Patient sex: M
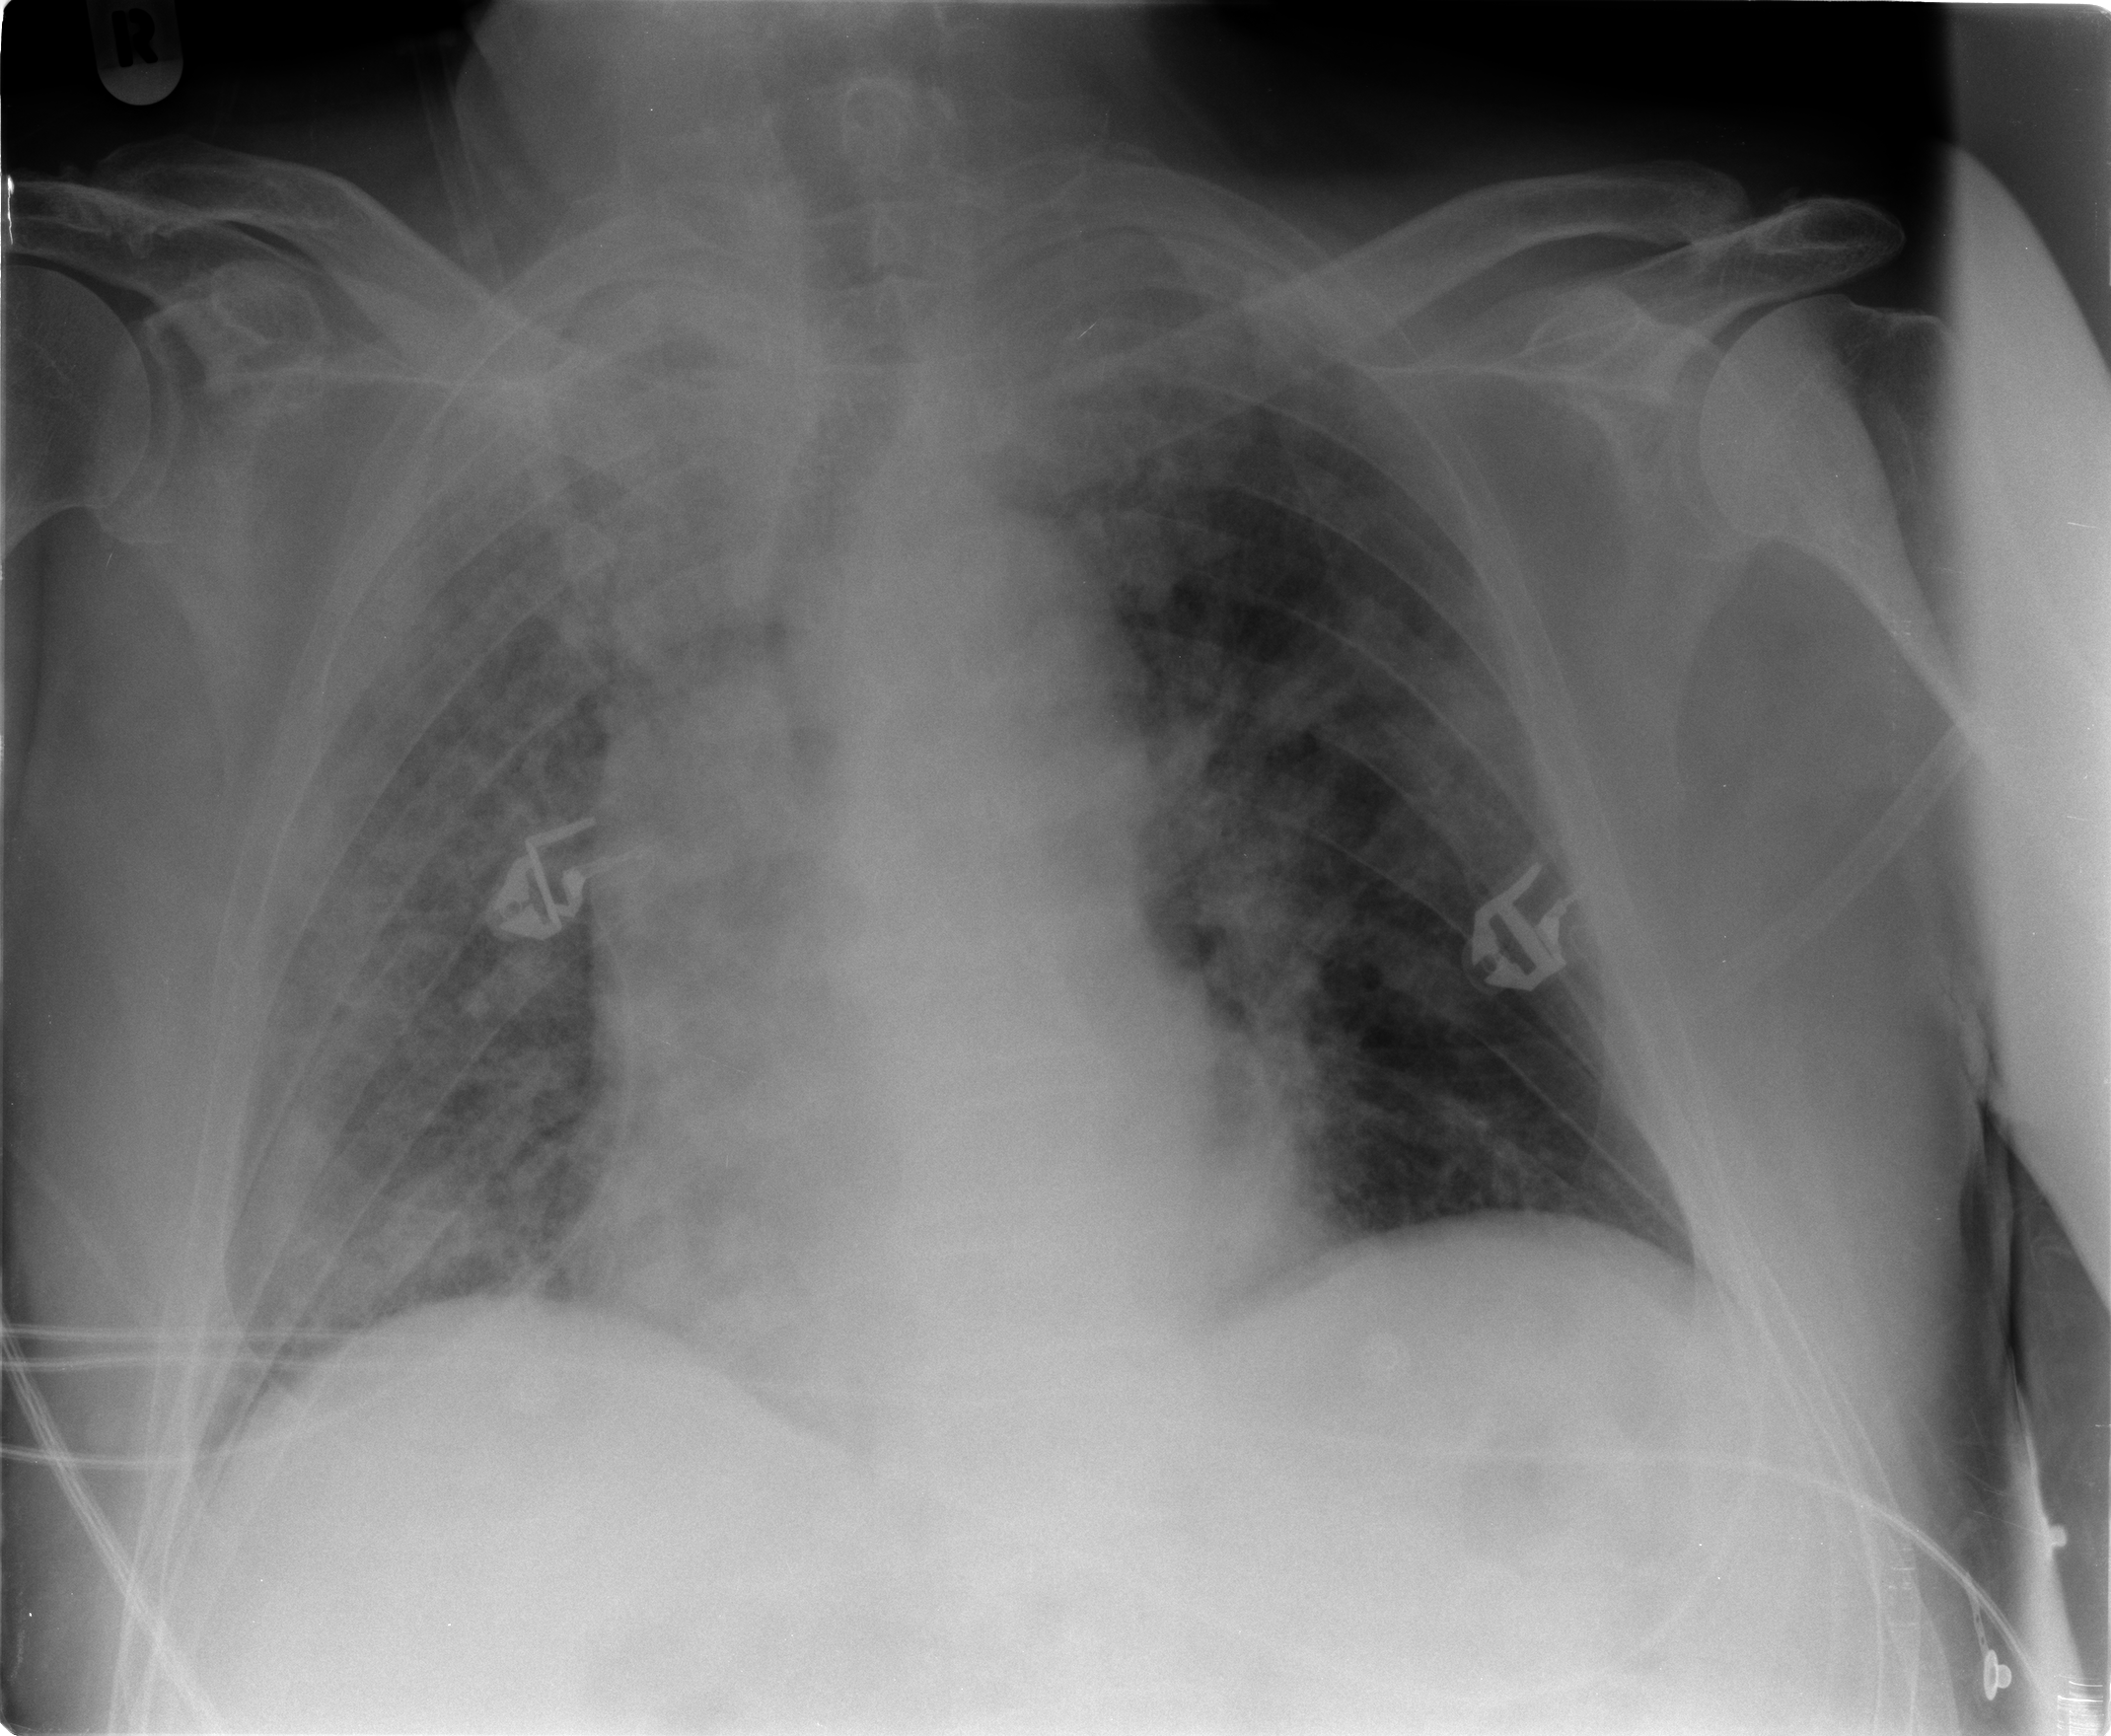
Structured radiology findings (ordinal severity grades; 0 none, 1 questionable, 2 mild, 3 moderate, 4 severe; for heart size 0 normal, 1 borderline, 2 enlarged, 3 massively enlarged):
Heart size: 0
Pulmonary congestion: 2
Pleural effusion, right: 1
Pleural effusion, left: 0
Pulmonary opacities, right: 4
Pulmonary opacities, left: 3
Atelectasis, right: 2
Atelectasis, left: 2